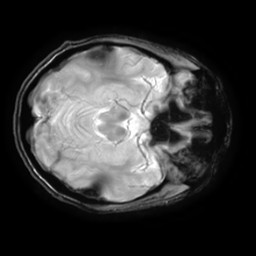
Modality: T2starw
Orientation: axial
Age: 34
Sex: female
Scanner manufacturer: ge
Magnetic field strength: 3 T
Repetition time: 0.65 s
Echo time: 0.02 s